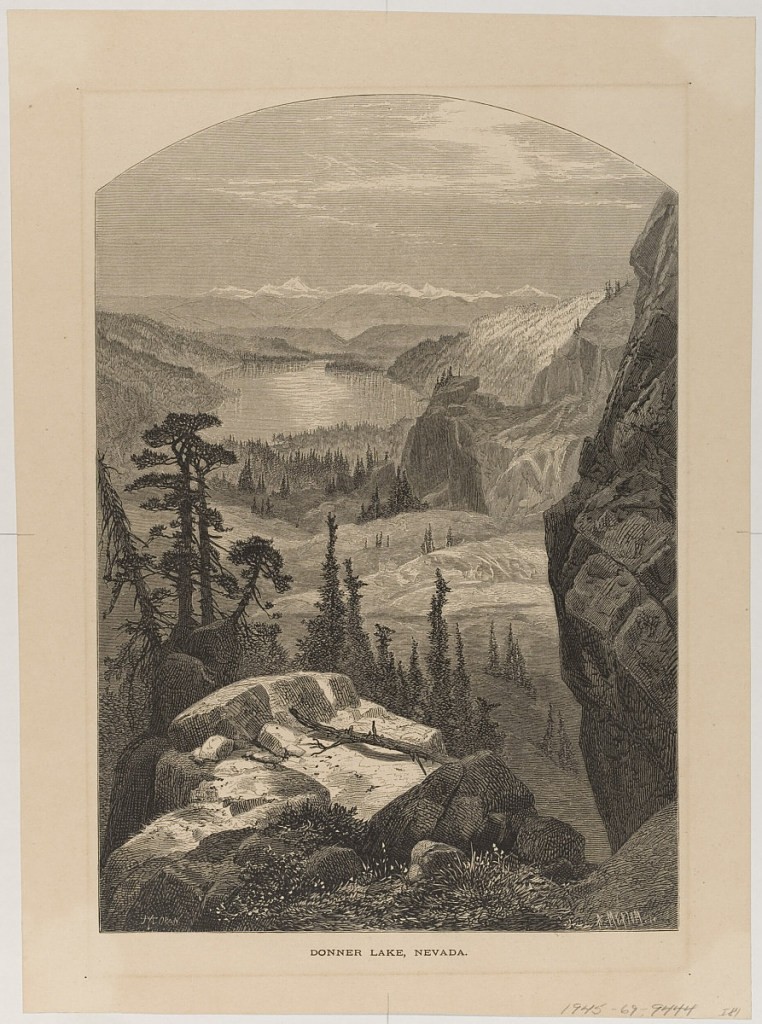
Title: Donner Lake, Nevada
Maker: Thomas Moran, American, b. Britain, 1837–1926
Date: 1874
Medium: Wood engraving on cream wove paper
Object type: Print
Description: View from cliffs of lake lined with pine trees.